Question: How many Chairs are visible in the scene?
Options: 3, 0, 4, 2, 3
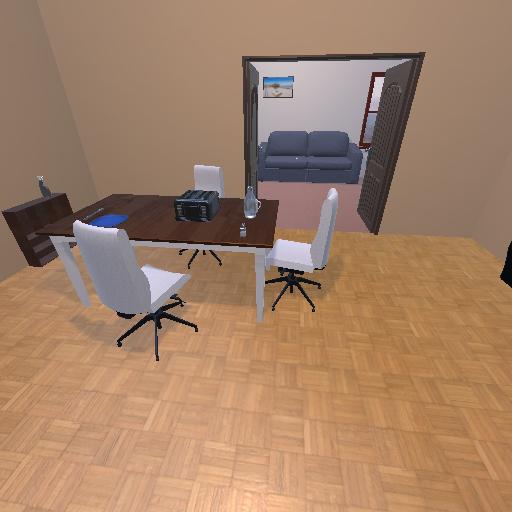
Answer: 3